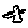
Label: bird